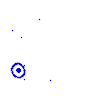
Particle: pion